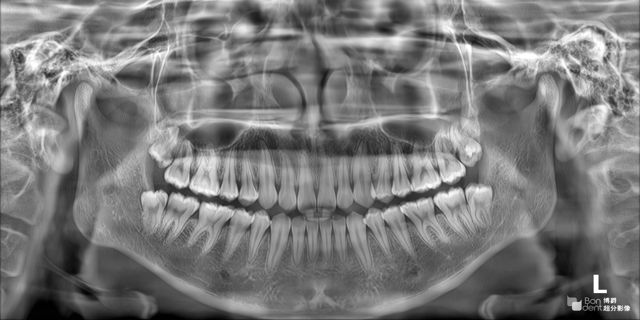
adult